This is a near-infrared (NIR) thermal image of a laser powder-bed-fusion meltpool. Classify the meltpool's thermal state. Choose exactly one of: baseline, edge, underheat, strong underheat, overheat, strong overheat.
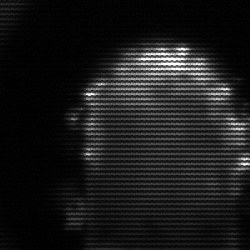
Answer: baseline